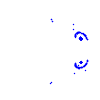
Particle: pion